Interaction volume radius: 10 \u00c5
Interaction volume height: 10 \u00c5
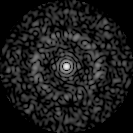
Disorder parameter: 0.853